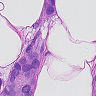
Metastatic tissue present: yes